Interaction volume radius: 5 \u00c5
Interaction volume height: 35 \u00c5
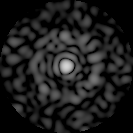
Disorder parameter: 0.8307